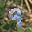
Label: 9